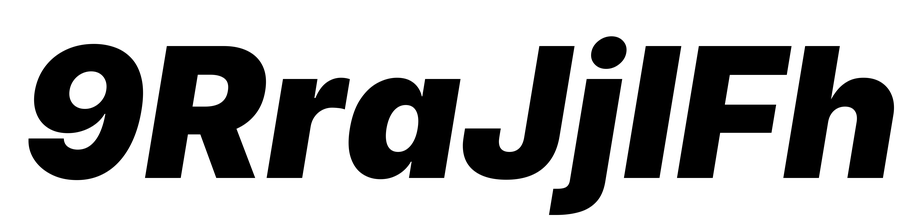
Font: Inter-Italic_Black_Italic